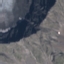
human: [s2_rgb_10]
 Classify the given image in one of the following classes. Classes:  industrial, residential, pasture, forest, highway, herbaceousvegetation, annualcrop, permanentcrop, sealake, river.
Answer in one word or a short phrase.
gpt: HerbaceousVegetation